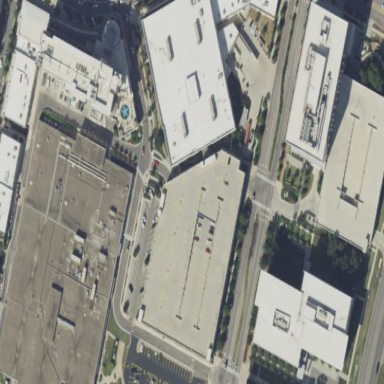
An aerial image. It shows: Retail building.